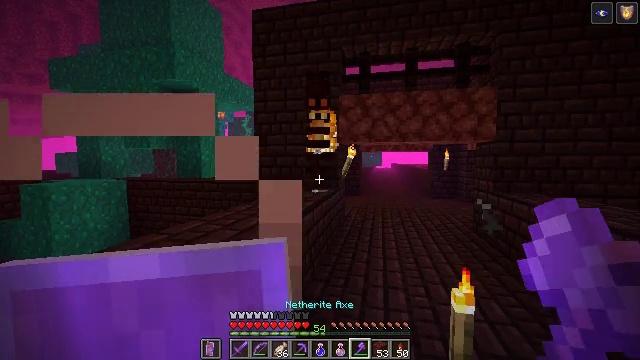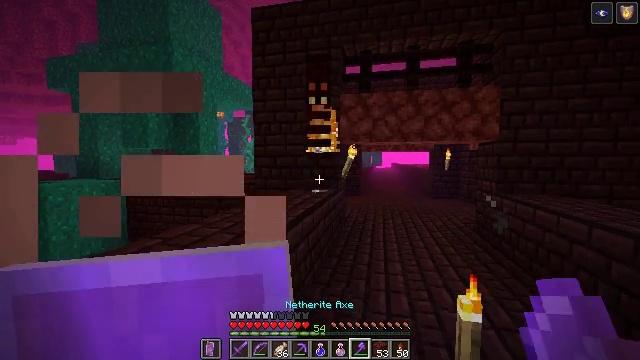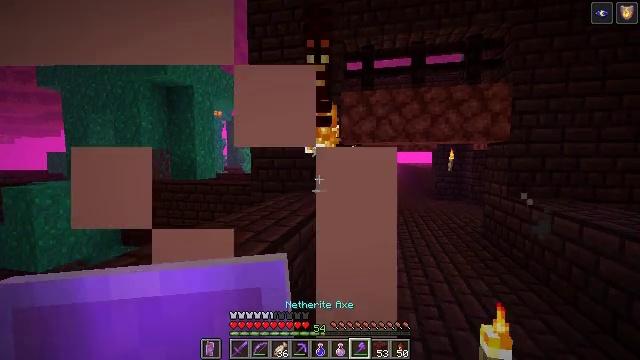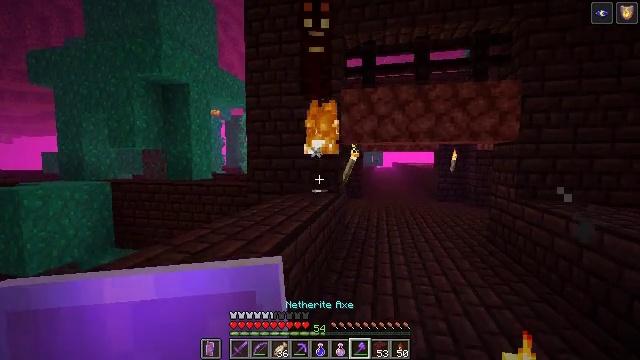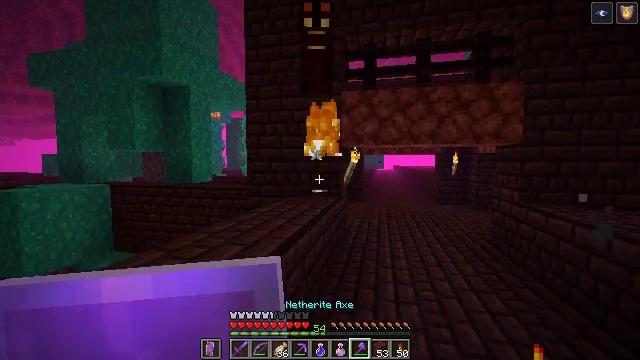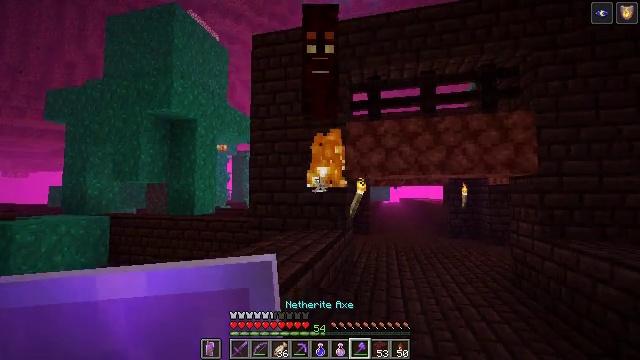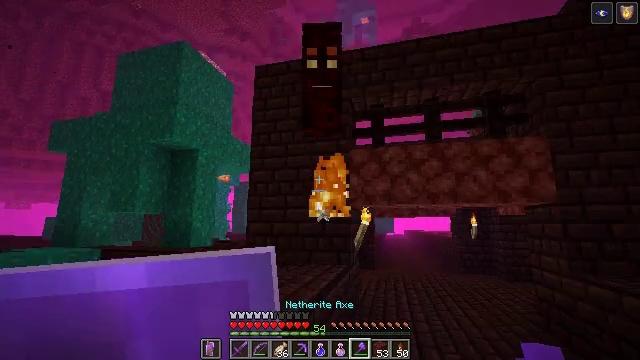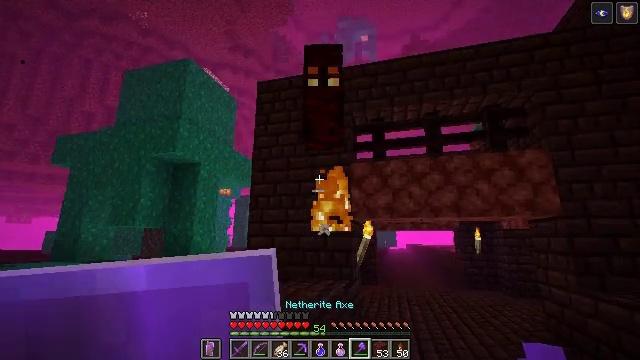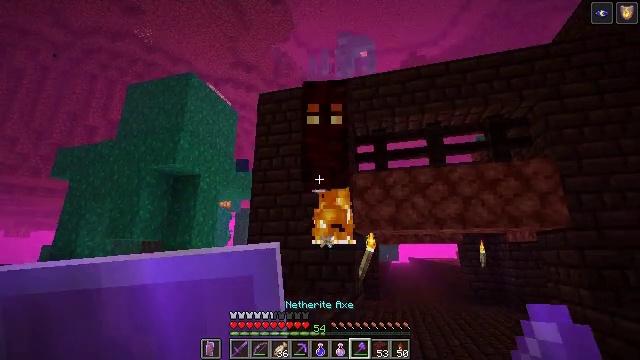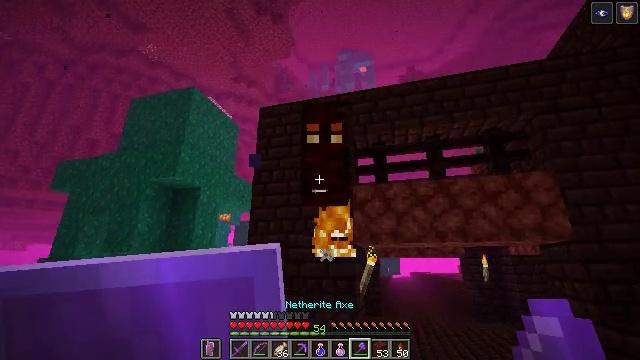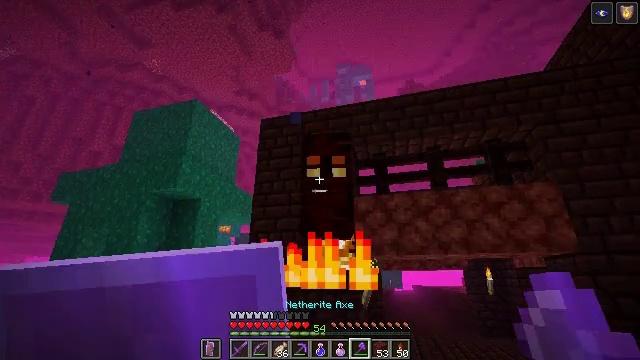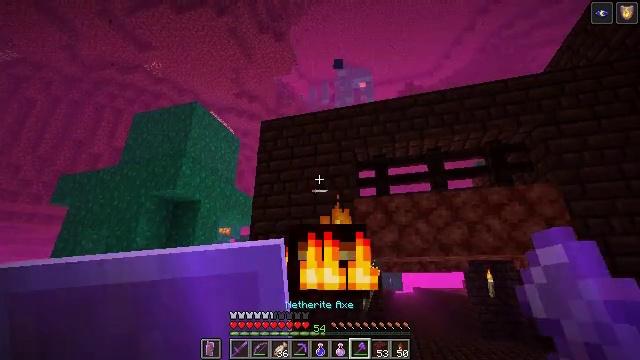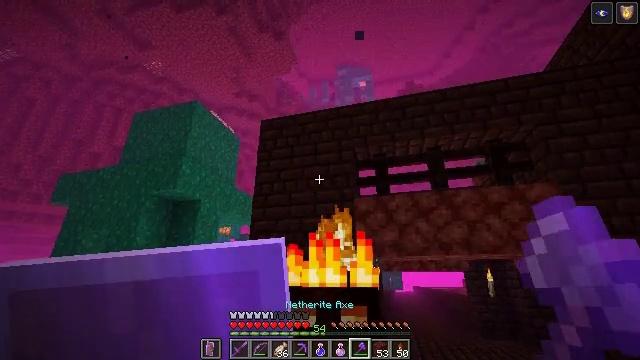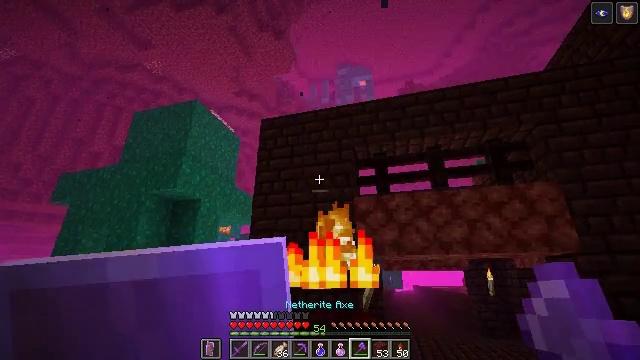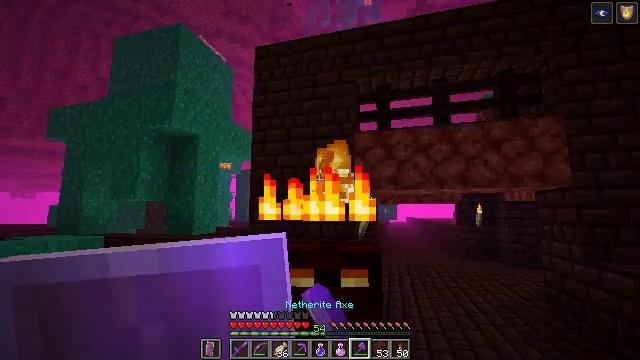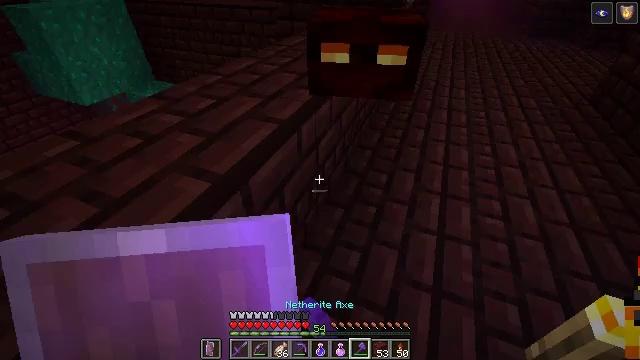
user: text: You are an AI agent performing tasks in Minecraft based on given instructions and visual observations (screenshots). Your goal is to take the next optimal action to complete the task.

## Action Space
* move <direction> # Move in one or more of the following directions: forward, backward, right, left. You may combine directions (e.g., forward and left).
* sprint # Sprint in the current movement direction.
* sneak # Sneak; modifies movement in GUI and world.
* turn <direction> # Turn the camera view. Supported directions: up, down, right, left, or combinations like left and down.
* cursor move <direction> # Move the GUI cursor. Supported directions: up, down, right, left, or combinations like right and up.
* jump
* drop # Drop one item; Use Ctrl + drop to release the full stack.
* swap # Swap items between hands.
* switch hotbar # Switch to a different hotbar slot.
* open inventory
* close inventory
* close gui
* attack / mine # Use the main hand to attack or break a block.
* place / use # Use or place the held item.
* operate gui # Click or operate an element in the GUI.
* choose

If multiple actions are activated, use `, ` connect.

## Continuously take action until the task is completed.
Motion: motion action
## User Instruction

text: Fight hostile mobs.
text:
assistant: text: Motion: move forward
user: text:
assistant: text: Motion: move forward
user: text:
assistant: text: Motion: move forward
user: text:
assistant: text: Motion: move forward
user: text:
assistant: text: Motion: move forward, turn left and up
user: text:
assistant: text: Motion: turn up
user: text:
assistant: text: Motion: turn up
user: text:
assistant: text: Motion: turn up
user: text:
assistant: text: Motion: turn up
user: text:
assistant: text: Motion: turn up
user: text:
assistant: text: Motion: no_op
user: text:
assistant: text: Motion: no_op
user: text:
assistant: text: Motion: attack / mine
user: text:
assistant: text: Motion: turn down, attack / mine
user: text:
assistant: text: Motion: turn left and down, attack / mine
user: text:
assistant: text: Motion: turn left and down, attack / mine
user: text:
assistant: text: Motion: attack / mine
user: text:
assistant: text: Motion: no_op
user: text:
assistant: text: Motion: no_op
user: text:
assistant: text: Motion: no_op
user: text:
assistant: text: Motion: no_op
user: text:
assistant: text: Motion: turn right and up
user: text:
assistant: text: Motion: turn right and up
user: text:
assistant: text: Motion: turn right and up
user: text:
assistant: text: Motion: turn up
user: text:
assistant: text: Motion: no_op
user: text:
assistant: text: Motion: no_op
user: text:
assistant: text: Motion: no_op
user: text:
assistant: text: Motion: no_op
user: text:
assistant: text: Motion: turn right